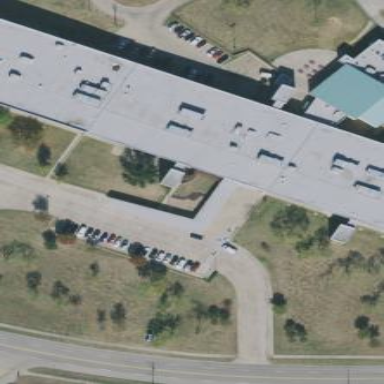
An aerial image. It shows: School building.